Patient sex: F
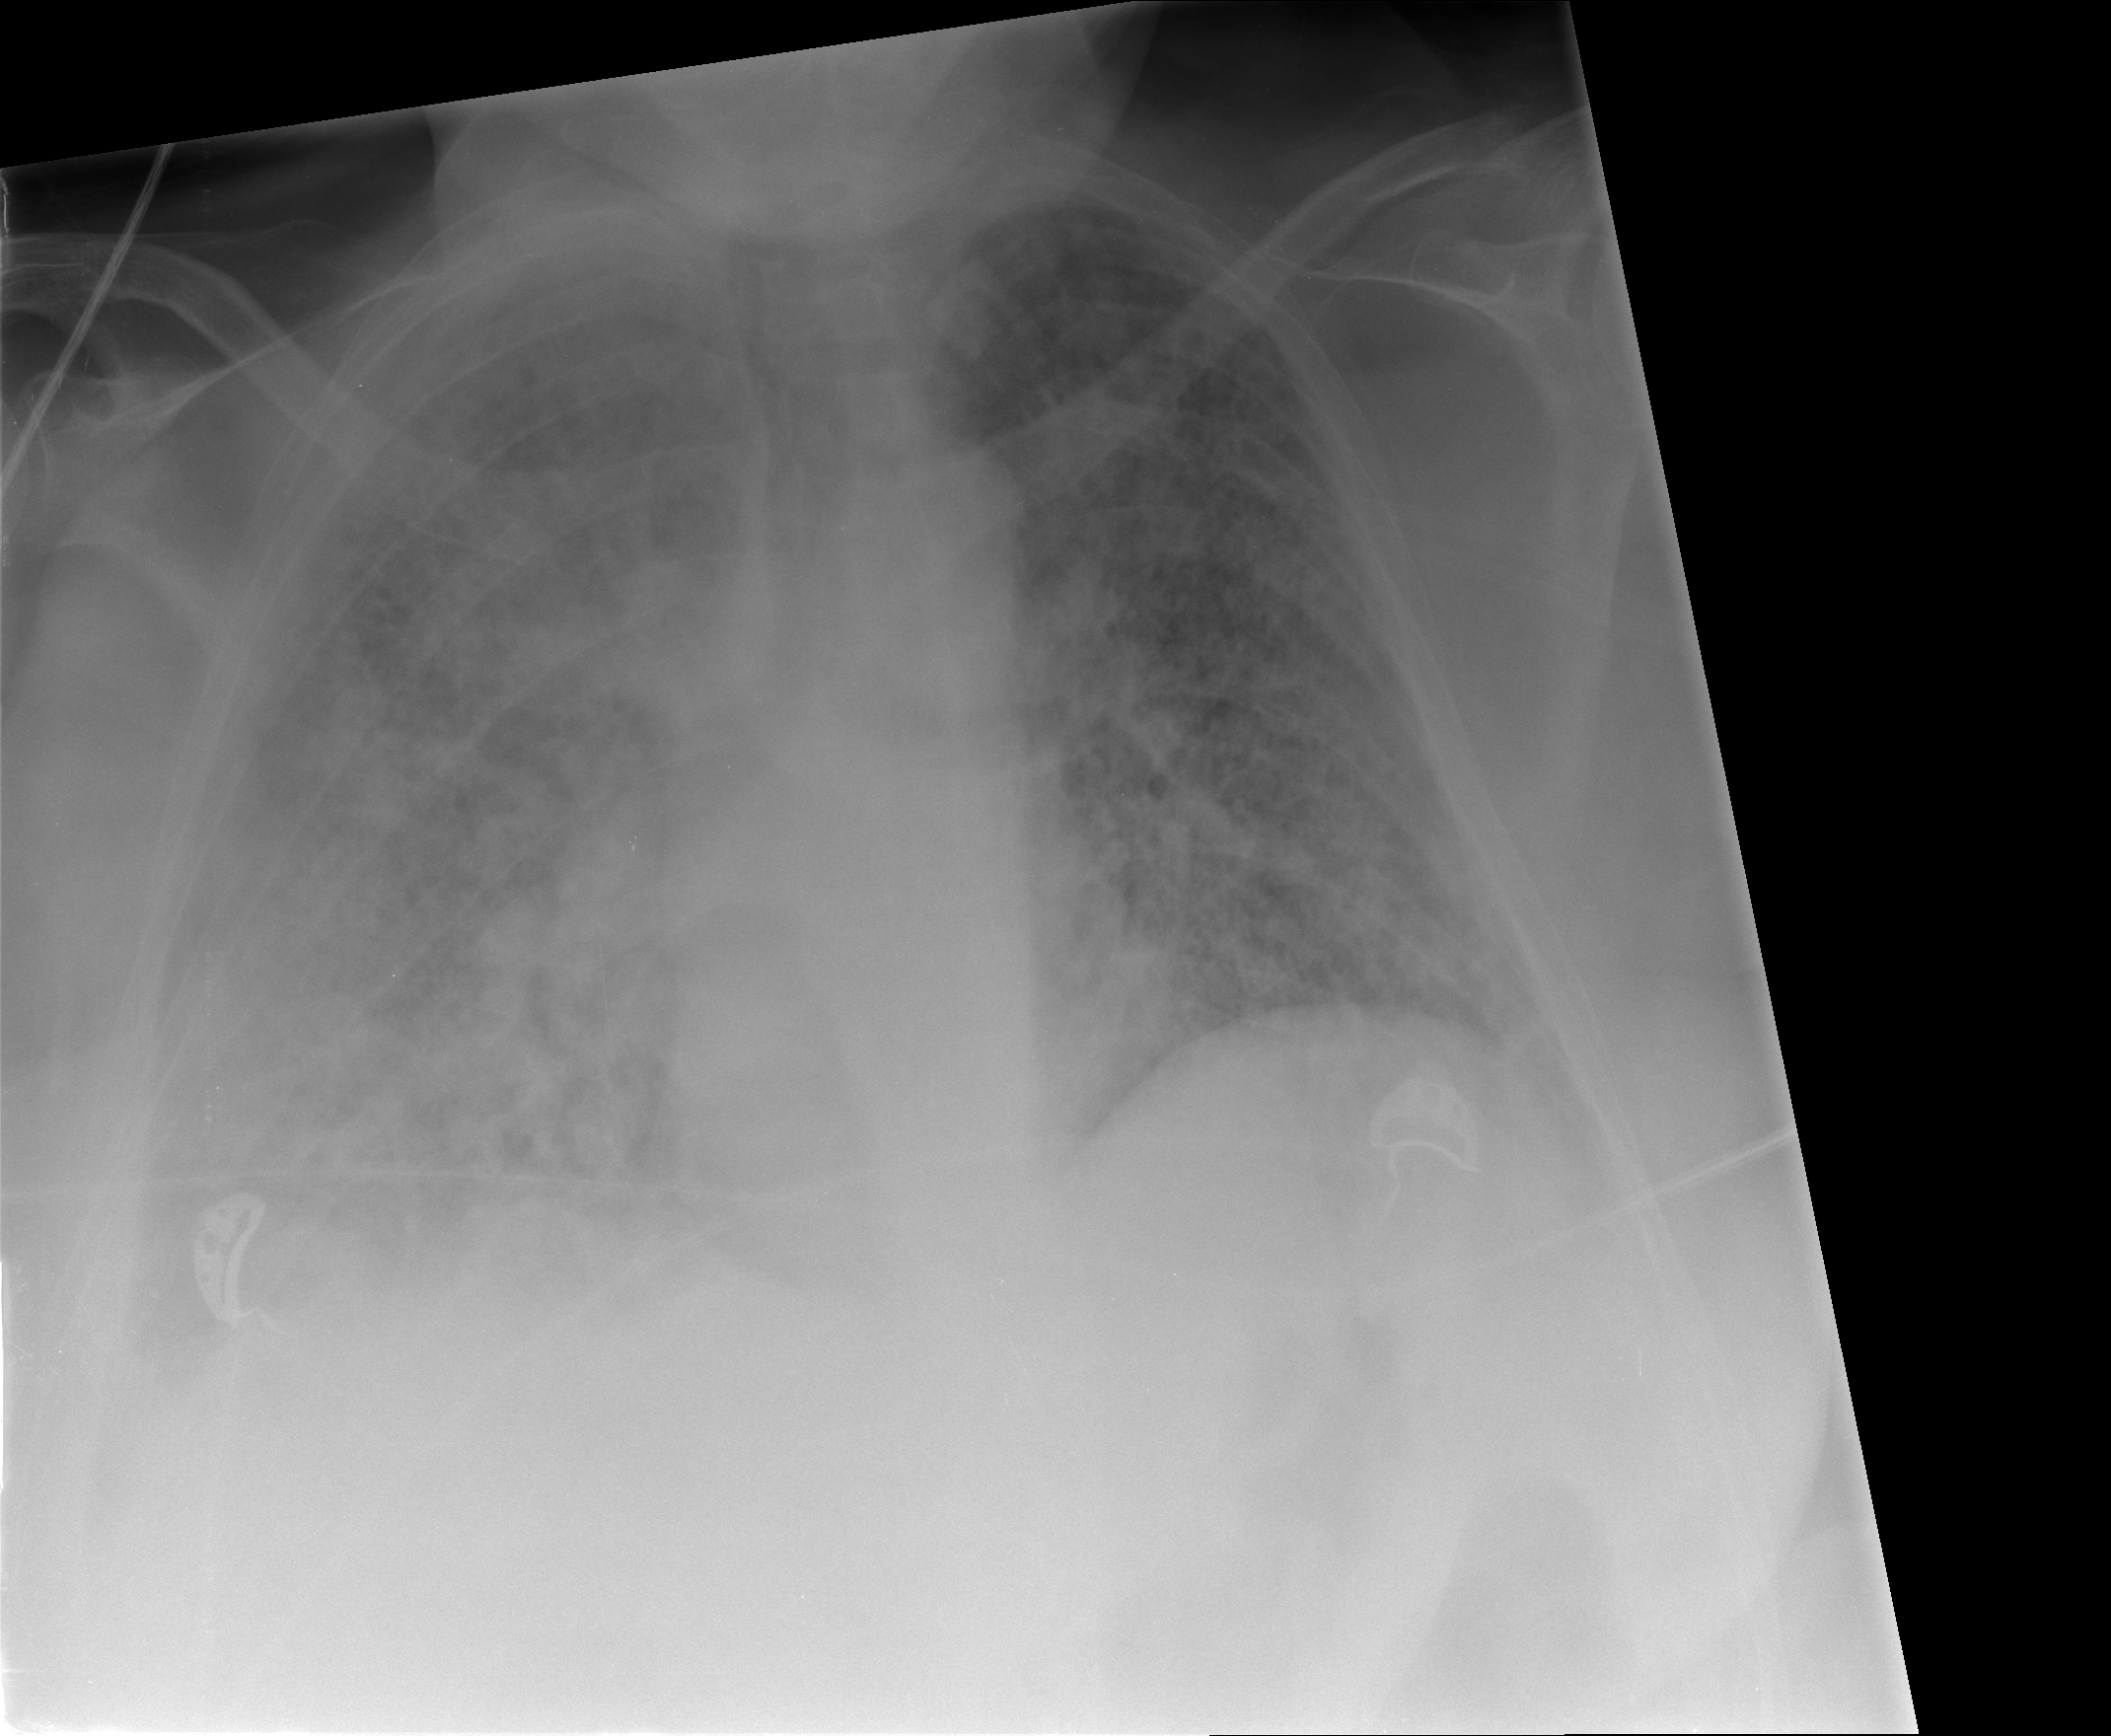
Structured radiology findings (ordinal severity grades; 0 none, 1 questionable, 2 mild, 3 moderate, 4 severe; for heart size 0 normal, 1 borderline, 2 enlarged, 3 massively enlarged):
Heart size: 0
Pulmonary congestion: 3
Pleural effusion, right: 2
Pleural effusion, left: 0
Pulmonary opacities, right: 3
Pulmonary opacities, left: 2
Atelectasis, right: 3
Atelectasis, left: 2